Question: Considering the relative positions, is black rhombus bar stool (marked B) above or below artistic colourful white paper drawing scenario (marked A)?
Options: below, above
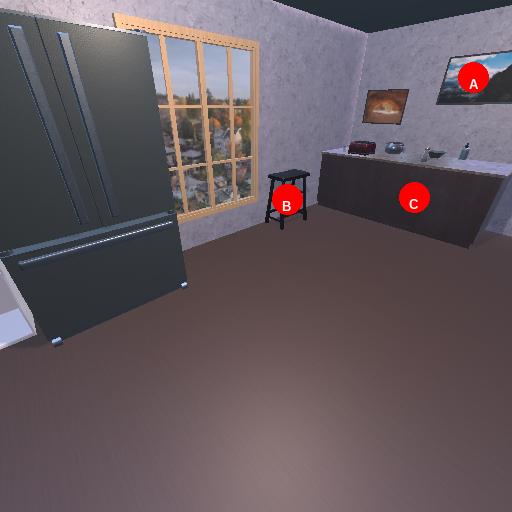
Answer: below